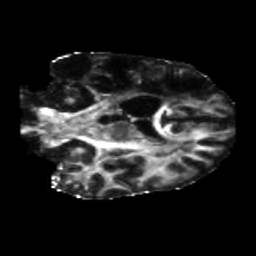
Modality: FA
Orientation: coronal
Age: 46
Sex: male
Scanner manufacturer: siemens
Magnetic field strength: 3 T
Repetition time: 5.47 s
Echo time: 0.0854 s